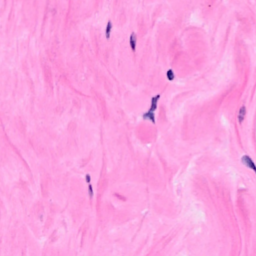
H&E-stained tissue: Breast